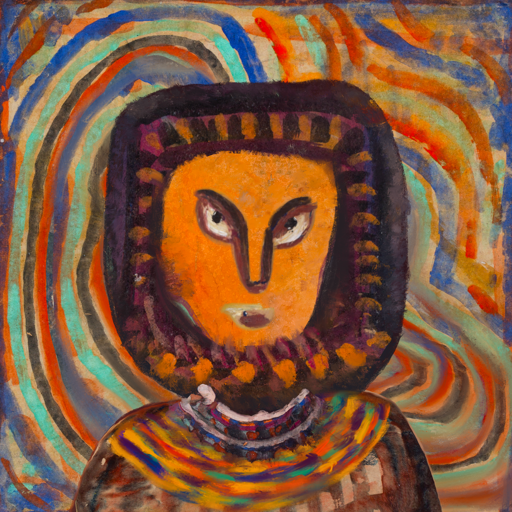
Background: Sisters, Head And Neck Front: Hypocrite, Face Front: After_Raid, Bust: Orphan, Hair Front: Doll, Head Accessory: Blank, Second Necklace: An_Impression_2, Necklace: Hypocrite_1, Baby: Blank